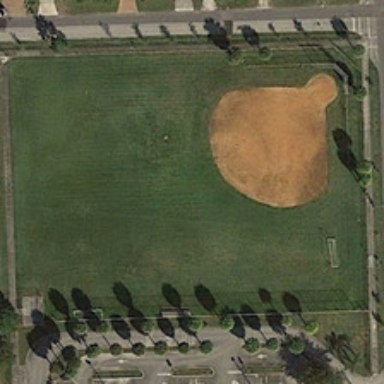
There's a baseball field next to the road .